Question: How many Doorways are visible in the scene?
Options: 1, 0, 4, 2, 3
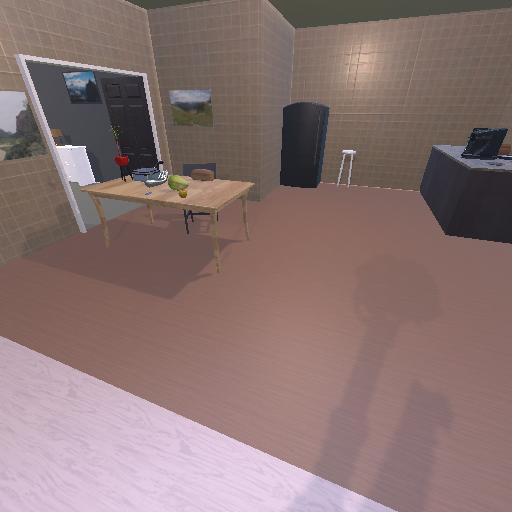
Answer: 1